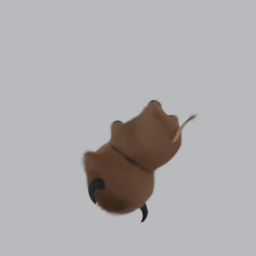
Label: animals